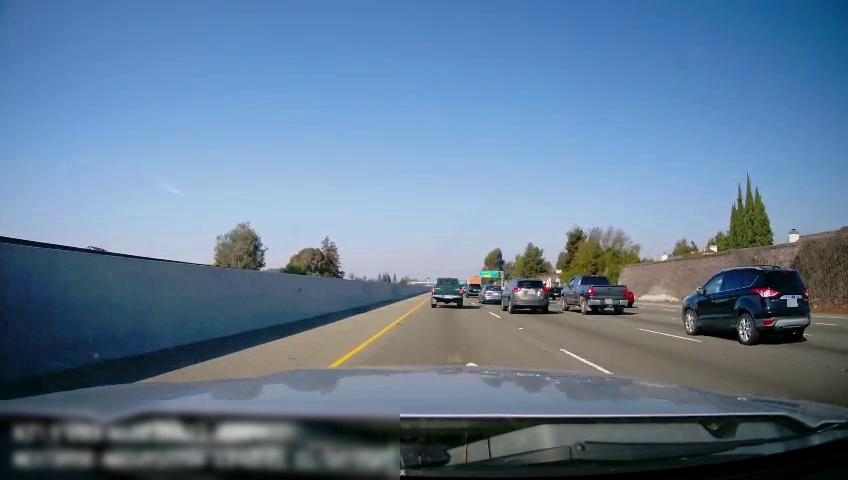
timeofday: Day
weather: Sunny
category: Drivable Space
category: Vehicles | Truck
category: Vehicles | Car
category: Vehicles | Truck
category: Vehicles | Truck
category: Vehicles | SUV
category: Vehicles | SUV
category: Vehicles | Car
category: Vehicles | SUV
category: Lanes | Alternate Lane
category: Lanes | Alternate Lane
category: Lanes | Alternate Lane
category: Lanes | Alternate Lane
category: Lanes | Current Lane
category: Lanes | Current Lane
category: Traffic | Signs